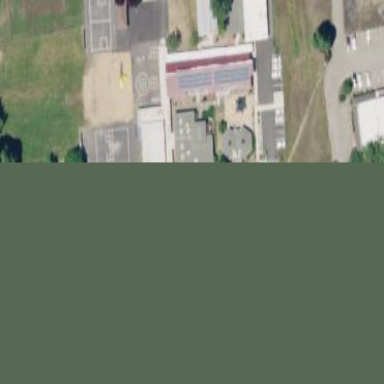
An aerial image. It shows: School building.